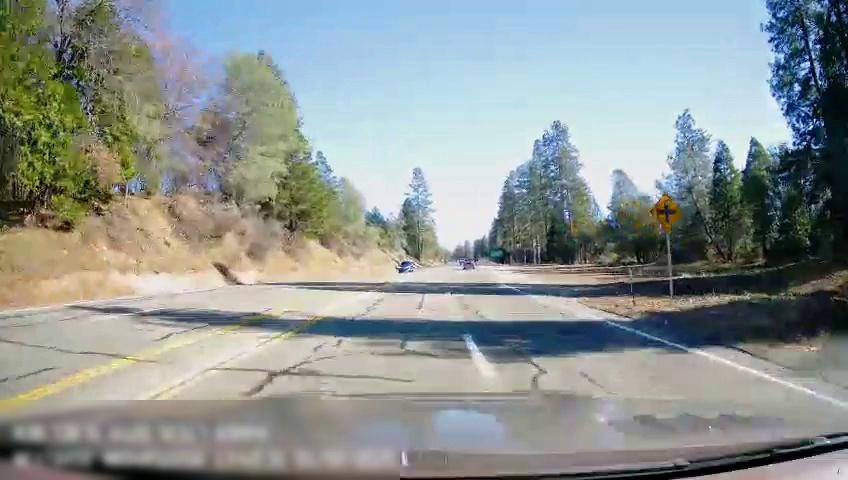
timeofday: Day
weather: Sunny
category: Drivable Space
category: Vehicles | SUV
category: Vehicles | Other LV
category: Lanes | Opposite Lane
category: Lanes | Opposite Lane
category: Lanes | Current Lane
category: Lanes | Alternate Lane
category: Lanes | Current Lane
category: Lanes | Alternate Lane
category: Lanes | Opposite Lane
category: Lanes | Opposite Lane
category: Traffic | Signs
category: Traffic | Signs